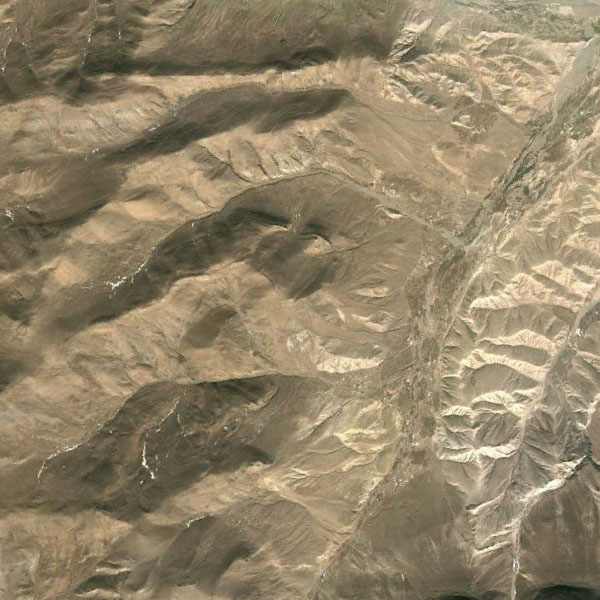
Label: Mountain